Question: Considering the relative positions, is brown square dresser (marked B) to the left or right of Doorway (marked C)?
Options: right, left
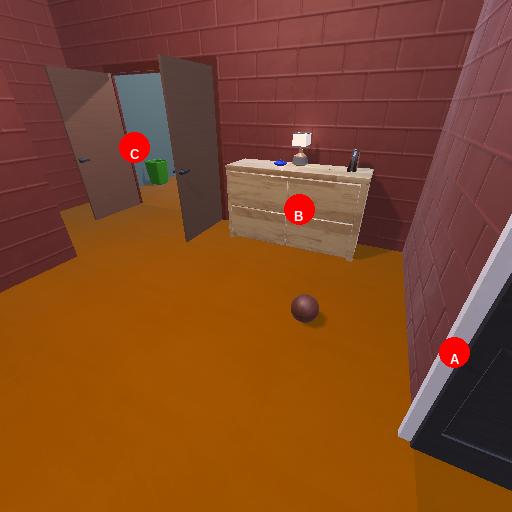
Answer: right